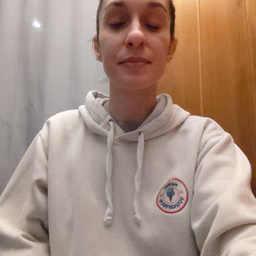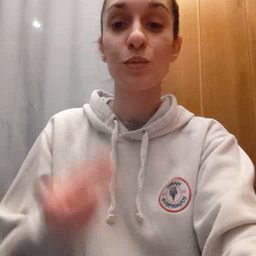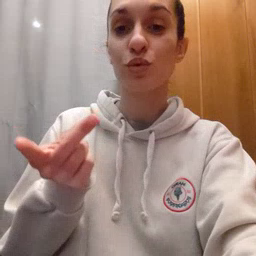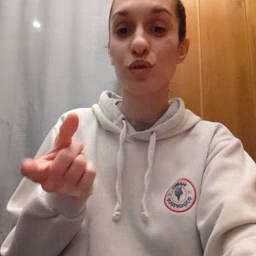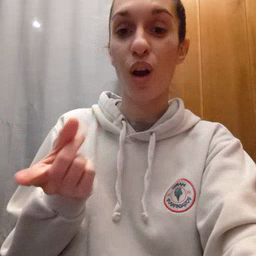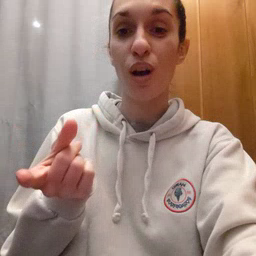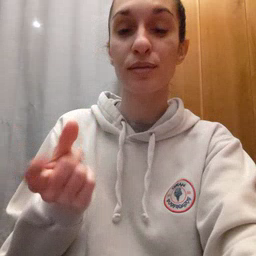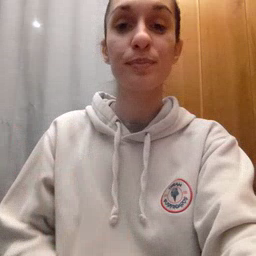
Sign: dog